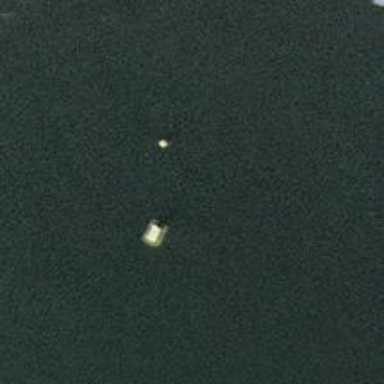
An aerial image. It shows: Buoy that is man-made.